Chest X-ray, PA view. Patient: 54 years old, sex M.
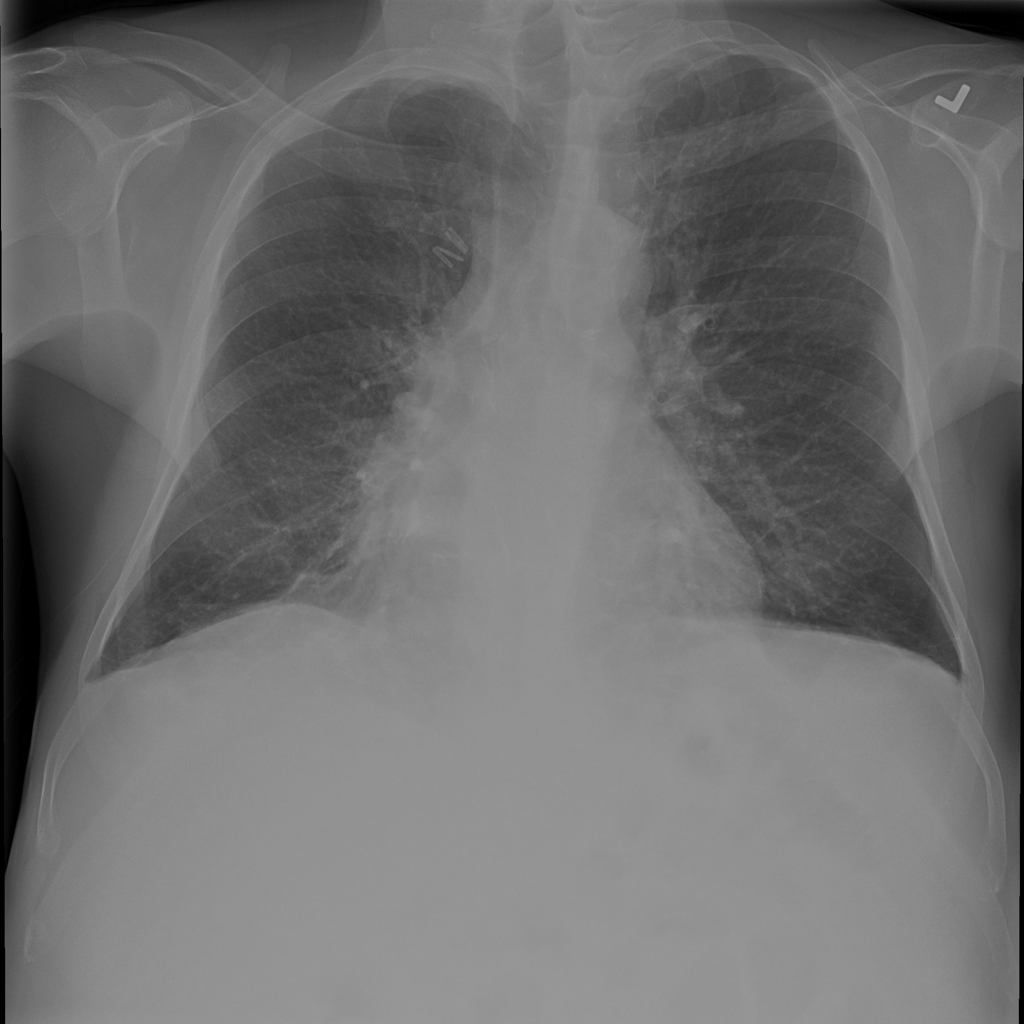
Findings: No Finding